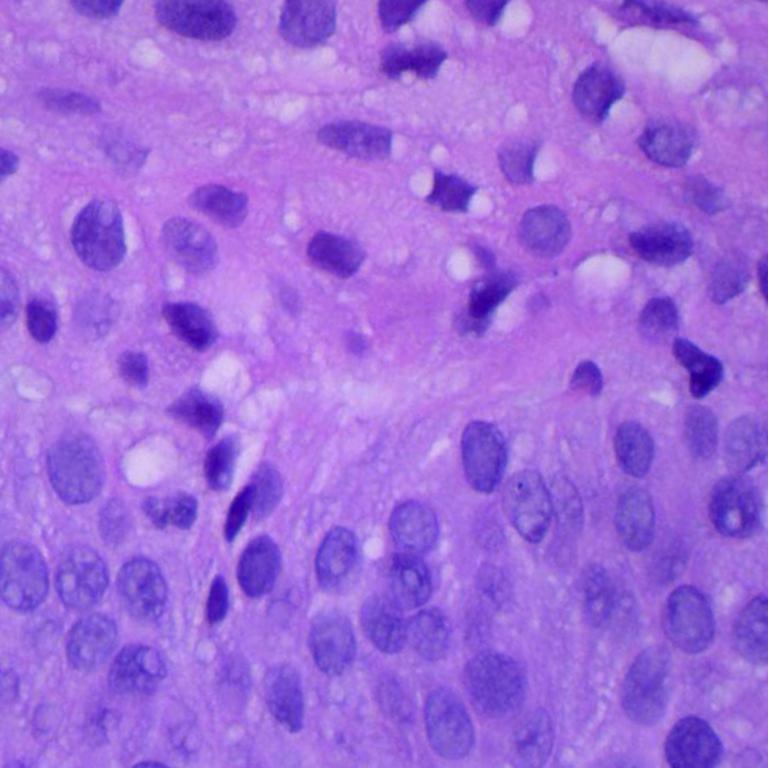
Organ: lung
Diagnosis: squamous carcinomas